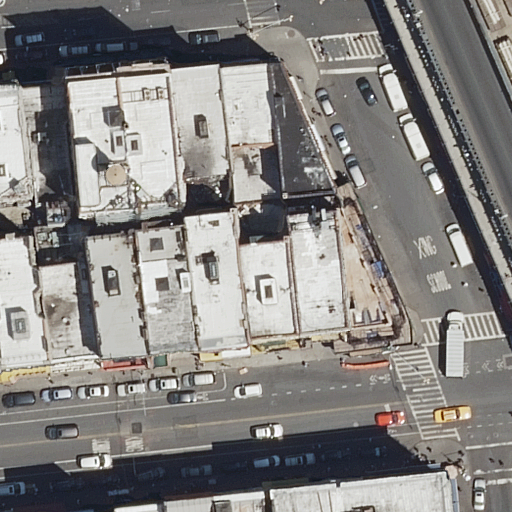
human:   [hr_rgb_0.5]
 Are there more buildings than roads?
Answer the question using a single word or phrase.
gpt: yes

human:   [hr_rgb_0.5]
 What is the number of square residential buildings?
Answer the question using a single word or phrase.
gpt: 0

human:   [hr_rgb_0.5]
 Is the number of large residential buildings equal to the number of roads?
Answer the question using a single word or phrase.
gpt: no

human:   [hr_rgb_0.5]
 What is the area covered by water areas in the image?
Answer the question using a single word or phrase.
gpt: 0m2

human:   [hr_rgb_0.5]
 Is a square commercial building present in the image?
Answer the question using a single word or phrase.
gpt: no

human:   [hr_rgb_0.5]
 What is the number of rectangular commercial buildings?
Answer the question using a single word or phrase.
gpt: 0

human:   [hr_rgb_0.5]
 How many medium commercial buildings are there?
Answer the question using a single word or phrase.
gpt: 0

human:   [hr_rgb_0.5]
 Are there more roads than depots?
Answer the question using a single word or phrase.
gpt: yes

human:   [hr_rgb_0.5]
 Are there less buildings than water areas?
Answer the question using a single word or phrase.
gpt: no

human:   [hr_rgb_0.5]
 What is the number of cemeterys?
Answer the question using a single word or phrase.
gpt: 0

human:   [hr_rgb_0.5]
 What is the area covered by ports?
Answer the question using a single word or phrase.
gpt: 0m2

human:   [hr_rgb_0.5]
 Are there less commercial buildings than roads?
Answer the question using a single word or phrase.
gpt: yes

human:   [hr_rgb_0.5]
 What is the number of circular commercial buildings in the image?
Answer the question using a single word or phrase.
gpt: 0

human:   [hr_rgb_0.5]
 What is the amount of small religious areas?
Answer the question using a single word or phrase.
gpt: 0

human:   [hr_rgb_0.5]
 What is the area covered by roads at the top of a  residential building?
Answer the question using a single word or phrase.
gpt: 0m2

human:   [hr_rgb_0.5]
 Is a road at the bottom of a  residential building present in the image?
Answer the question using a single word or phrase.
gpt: yes

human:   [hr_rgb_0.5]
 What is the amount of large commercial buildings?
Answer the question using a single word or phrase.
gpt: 0

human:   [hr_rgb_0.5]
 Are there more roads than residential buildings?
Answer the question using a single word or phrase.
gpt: no

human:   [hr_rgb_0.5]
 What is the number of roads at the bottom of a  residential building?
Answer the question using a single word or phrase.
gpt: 2

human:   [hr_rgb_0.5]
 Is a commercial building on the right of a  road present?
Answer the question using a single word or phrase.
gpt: no

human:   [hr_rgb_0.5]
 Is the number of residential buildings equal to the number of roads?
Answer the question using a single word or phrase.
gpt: no

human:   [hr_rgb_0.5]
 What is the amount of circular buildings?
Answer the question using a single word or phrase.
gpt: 0

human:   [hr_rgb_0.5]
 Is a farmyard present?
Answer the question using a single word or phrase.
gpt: no

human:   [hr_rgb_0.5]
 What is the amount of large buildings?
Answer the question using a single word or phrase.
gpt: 0

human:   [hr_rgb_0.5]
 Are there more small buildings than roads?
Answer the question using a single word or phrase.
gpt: no

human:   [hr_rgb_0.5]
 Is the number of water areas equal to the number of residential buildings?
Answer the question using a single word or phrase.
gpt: no

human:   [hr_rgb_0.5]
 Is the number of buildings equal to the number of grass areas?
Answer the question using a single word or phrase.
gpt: no

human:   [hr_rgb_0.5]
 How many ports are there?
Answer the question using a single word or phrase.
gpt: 0

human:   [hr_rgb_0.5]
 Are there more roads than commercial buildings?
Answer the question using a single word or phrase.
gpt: yes

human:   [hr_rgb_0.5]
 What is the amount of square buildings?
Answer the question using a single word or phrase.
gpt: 0

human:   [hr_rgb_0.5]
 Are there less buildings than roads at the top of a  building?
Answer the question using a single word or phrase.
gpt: no

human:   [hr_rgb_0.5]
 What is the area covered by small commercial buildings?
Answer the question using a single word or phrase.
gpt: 0m2

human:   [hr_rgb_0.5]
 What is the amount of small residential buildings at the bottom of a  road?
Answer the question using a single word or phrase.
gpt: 1

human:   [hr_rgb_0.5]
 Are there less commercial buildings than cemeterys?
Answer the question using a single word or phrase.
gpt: no

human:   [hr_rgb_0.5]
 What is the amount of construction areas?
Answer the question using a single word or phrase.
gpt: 0

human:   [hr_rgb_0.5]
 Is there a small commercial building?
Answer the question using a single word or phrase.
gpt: no